Interaction volume radius: 10 \u00c5
Interaction volume height: 10 \u00c5
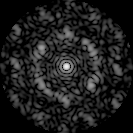
Disorder parameter: 0.6474